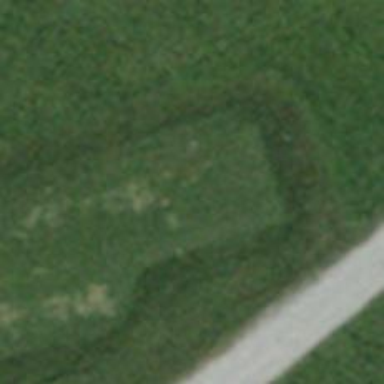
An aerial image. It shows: Golf tee.